Interaction volume radius: 10 \u00c5
Interaction volume height: 30 \u00c5
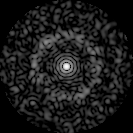
Disorder parameter: 0.8349